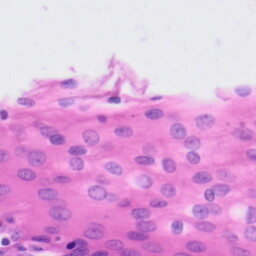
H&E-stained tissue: Tonsil